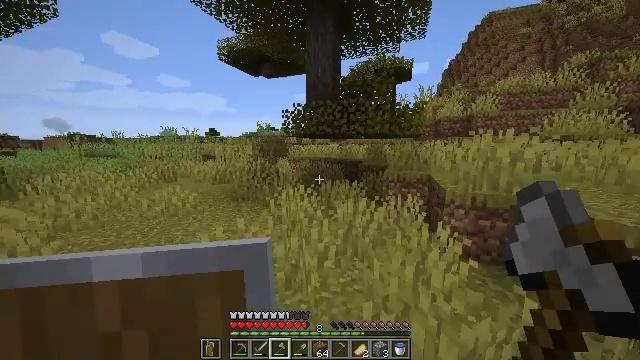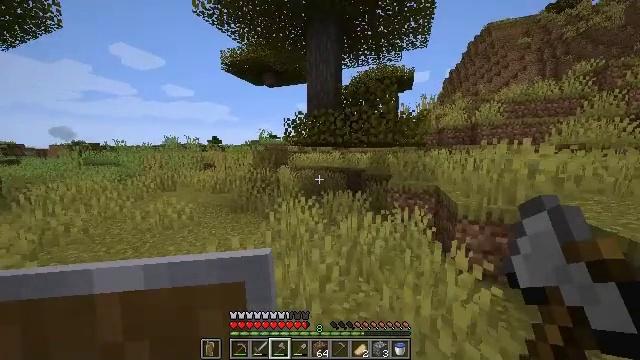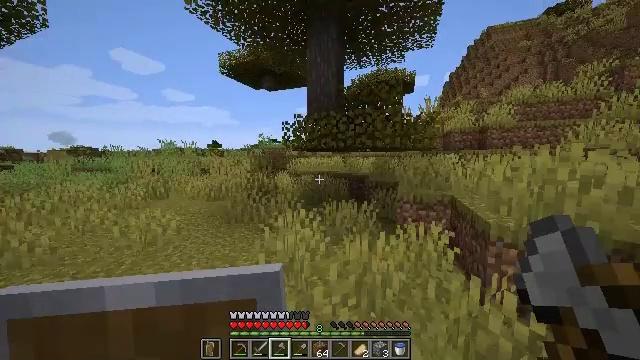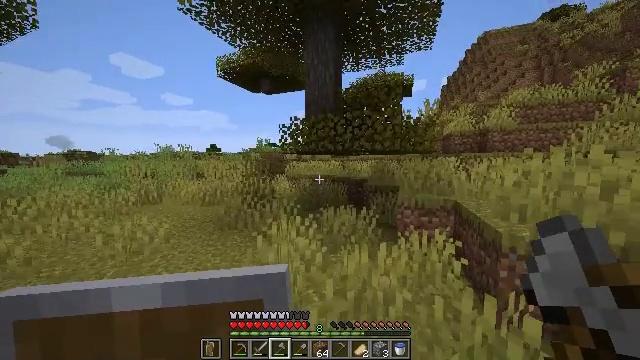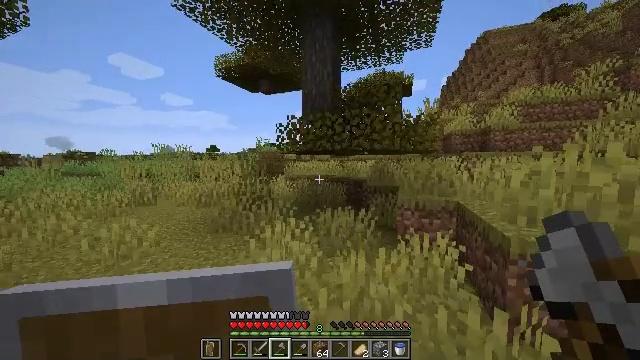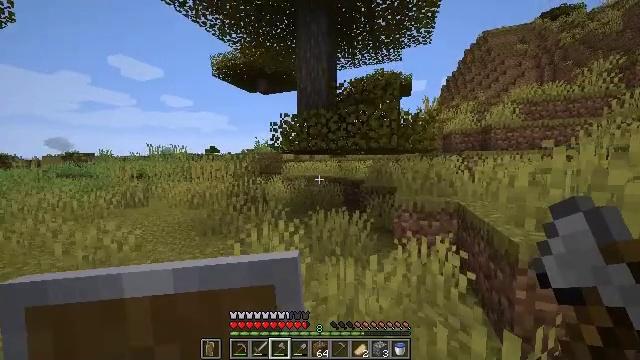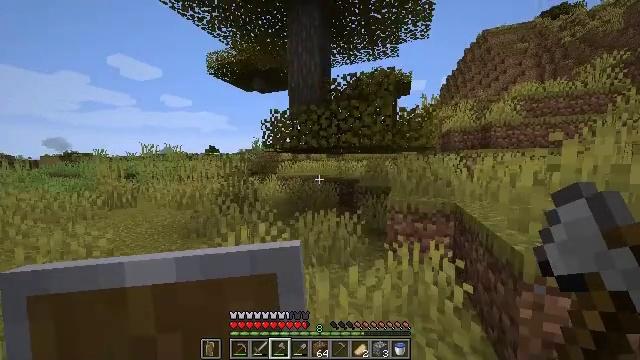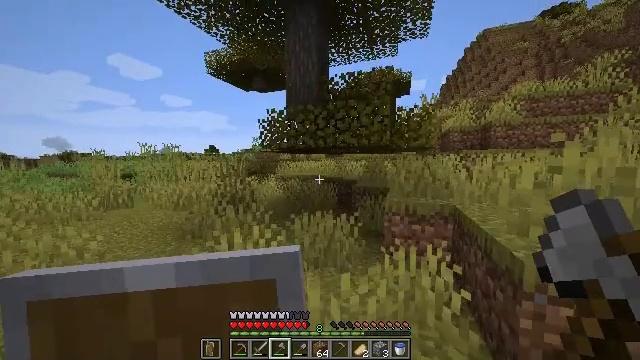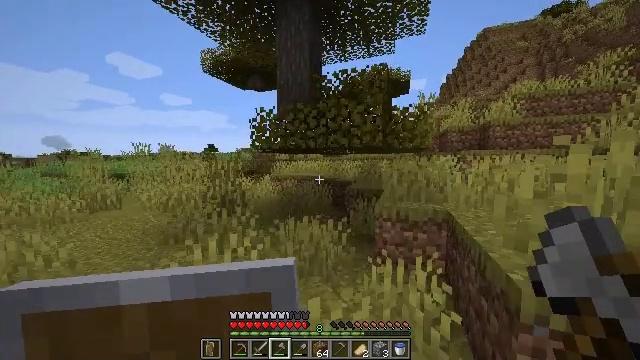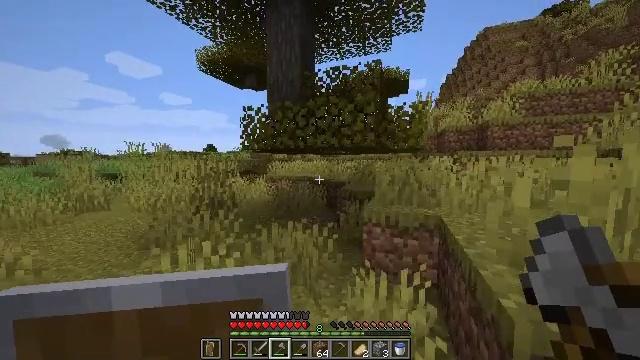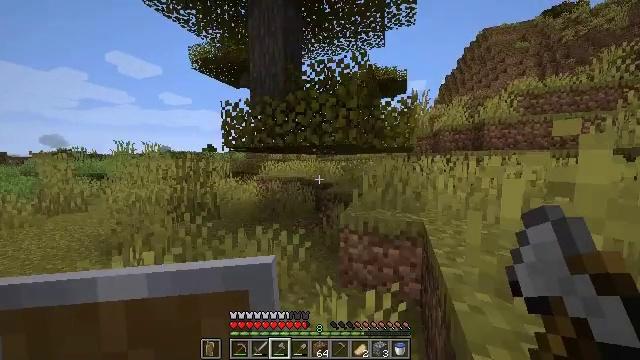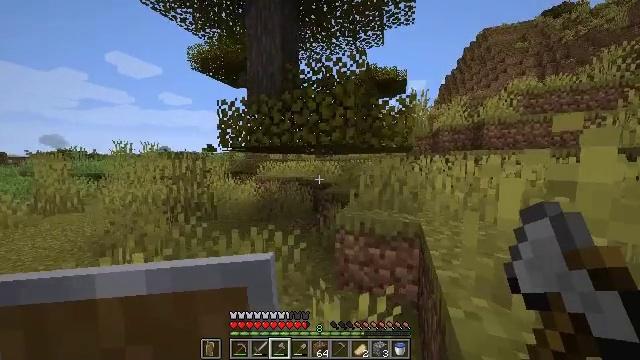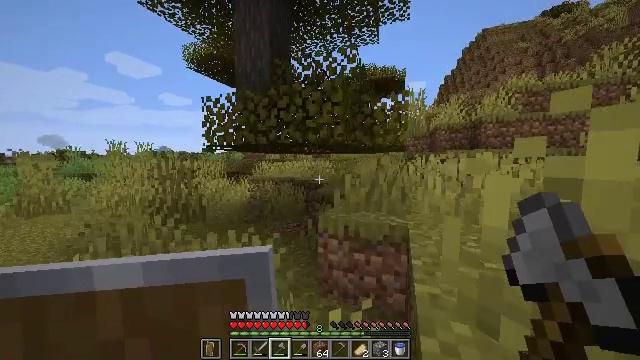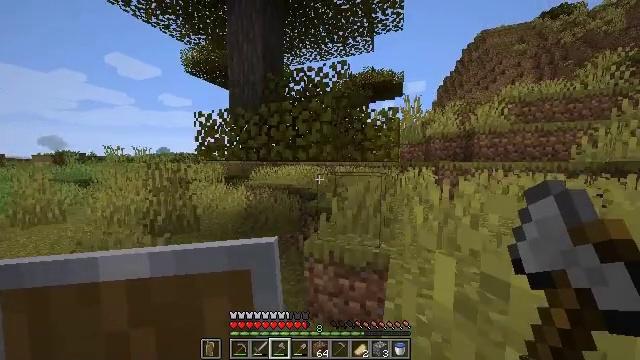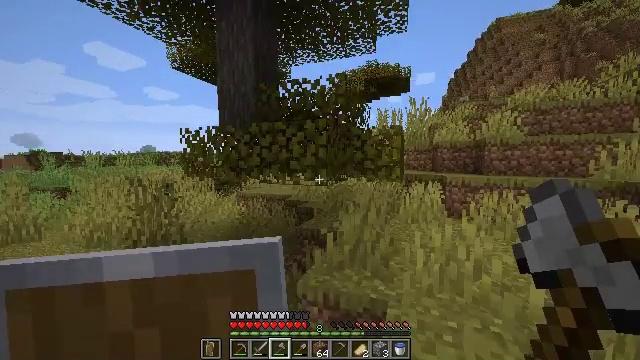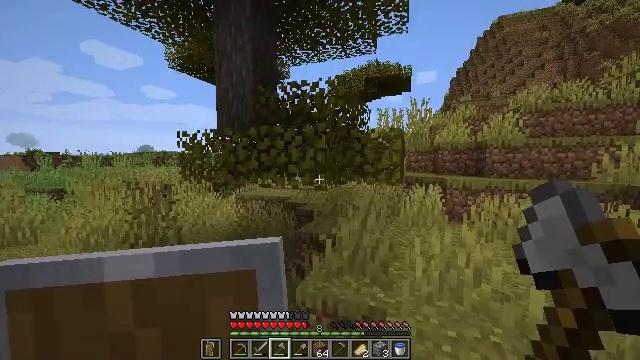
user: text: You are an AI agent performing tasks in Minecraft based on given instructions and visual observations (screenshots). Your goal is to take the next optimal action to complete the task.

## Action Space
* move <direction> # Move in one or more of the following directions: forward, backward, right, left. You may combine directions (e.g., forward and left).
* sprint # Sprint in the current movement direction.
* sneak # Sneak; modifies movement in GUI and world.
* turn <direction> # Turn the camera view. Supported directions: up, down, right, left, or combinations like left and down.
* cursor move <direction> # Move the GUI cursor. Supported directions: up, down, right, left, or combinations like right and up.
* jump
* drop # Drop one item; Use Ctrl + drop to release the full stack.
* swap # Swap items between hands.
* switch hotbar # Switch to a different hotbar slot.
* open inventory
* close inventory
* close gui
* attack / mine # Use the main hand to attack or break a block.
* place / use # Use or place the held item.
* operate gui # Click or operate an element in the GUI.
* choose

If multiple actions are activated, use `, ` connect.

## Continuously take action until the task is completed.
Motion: motion action
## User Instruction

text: Break the acacia leaves to collect them.
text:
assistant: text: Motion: move forward, sprint, turn up
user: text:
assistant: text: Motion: move forward, turn up
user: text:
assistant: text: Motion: move forward and move right
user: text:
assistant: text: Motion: move forward and move right
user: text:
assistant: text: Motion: move forward and move right
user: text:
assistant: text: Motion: move forward and move right
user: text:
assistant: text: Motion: move forward and move right
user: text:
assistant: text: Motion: move forward and move right
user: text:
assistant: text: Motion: move forward and move right
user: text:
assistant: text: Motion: move forward and move right
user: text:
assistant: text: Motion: move forward and move right
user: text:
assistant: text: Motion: move forward and move right
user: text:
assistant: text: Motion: move forward and move right, jump
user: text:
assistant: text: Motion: move forward and move right, jump
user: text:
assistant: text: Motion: move forward and move right, jump
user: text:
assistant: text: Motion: move forward and move right, jump
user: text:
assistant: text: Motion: move forward and move right, jump
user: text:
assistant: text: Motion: move forward and move right
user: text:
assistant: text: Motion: move forward and move right, turn left
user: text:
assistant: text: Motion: move forward and move right, turn left
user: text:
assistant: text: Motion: move forward and move right, turn left
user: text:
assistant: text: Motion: move forward and move right, turn left
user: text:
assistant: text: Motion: move forward and move right
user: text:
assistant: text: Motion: move forward and move right, turn left
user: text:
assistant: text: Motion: move forward and move right
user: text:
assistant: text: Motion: move forward and move right
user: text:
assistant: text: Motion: move forward and move right
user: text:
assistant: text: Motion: move forward and move right, turn left
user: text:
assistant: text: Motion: move forward and move right, turn left and up
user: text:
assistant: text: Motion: move forward and move right, turn left and up